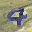
Label: 4